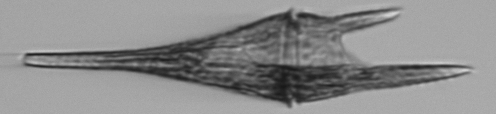
Label: Tripos_furca